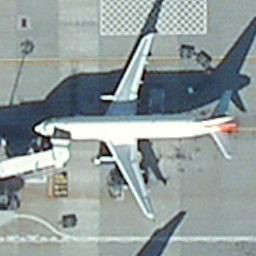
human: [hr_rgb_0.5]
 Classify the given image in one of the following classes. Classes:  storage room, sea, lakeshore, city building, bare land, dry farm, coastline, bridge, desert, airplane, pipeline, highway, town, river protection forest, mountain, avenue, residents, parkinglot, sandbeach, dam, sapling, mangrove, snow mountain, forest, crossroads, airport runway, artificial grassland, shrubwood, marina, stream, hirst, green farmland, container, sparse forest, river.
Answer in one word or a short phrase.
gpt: airplane